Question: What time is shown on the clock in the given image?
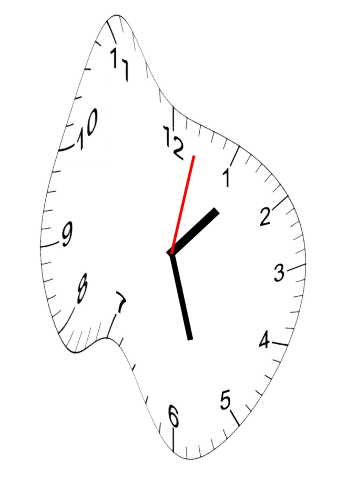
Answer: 01:27:02